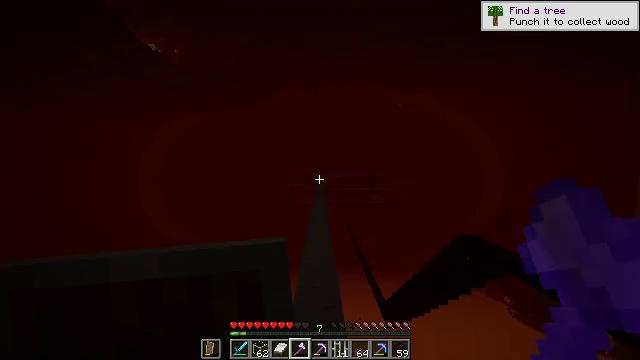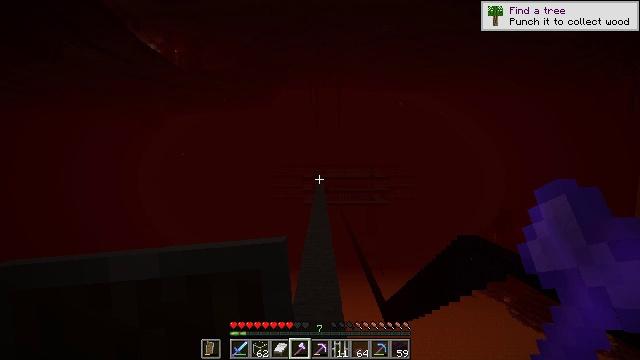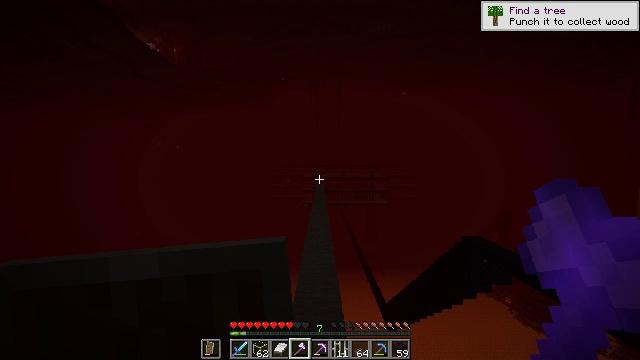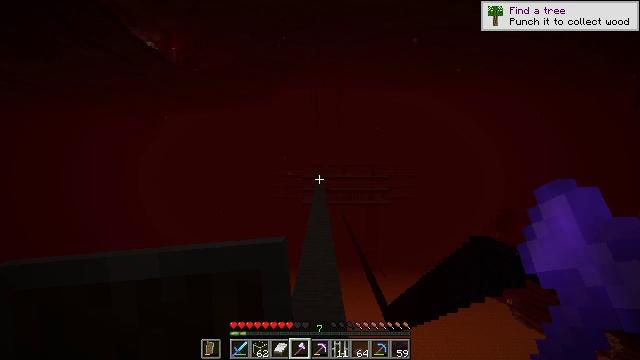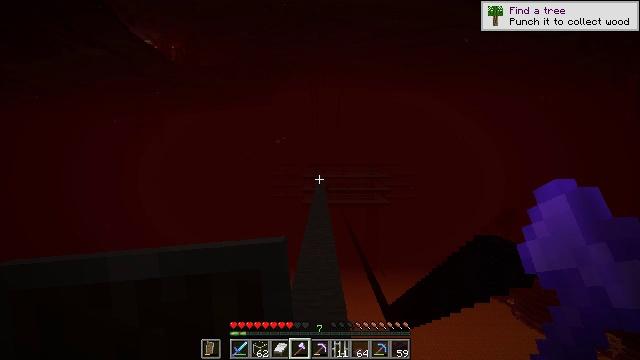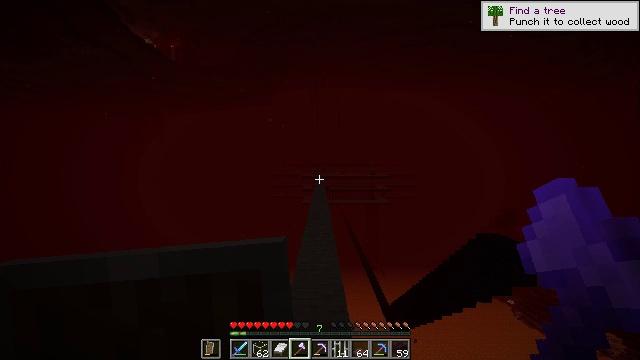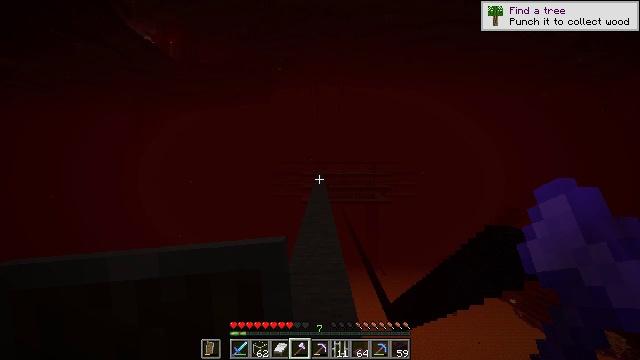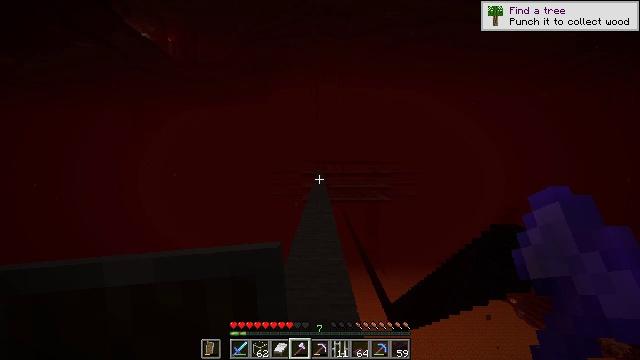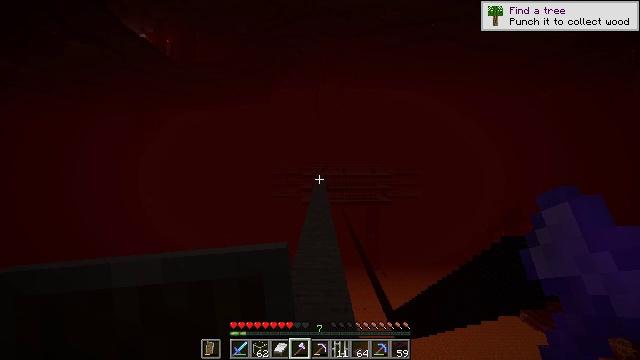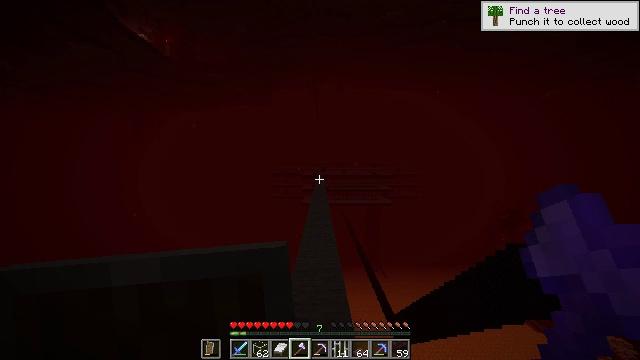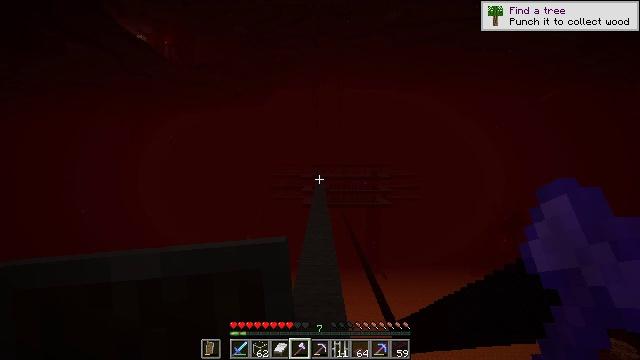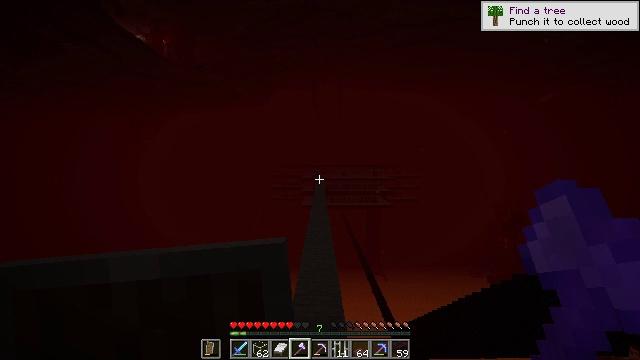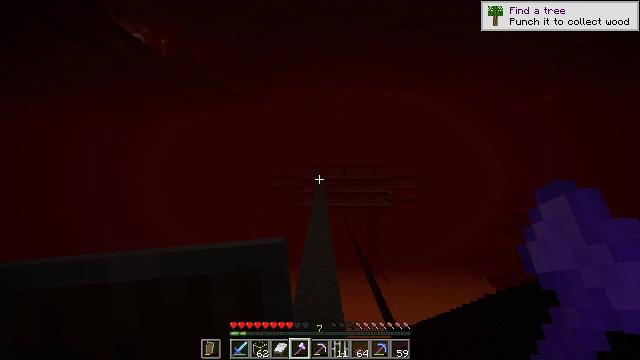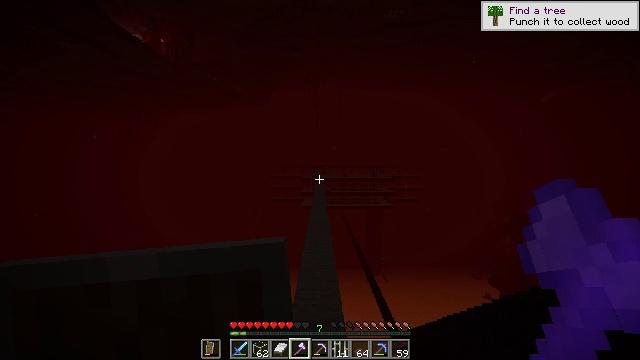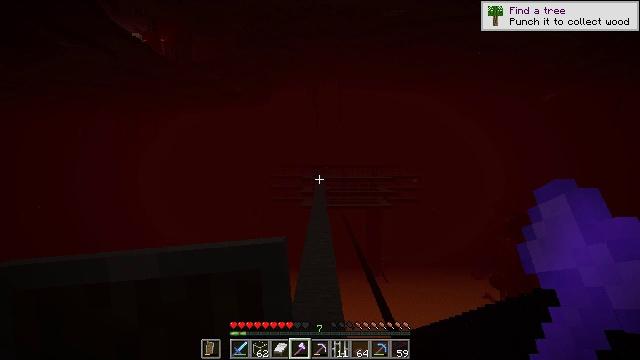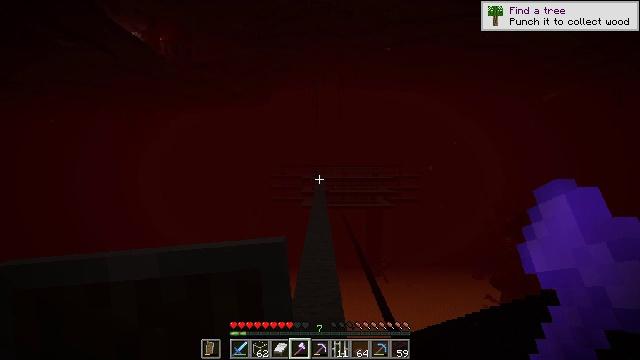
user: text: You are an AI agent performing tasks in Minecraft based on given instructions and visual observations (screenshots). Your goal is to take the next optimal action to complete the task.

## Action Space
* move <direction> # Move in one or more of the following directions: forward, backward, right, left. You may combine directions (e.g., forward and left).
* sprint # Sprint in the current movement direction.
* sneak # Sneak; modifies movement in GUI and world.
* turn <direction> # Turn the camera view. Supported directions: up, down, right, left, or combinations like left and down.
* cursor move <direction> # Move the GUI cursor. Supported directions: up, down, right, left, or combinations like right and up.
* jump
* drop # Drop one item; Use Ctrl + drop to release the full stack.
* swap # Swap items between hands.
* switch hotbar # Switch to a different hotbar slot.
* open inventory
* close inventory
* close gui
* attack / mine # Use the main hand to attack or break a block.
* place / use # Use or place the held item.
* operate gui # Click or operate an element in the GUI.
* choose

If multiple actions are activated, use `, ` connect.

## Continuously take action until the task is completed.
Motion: motion action
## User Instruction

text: Attack the wither rose to collect it.
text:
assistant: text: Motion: move forward, jump
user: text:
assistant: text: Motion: move forward, jump
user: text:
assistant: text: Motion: move forward, jump
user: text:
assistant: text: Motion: move forward, jump
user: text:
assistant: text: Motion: move forward, jump
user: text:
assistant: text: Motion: move forward, jump
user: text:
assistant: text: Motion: move forward, jump
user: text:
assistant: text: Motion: move forward, jump
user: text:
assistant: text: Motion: move forward, jump
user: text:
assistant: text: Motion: move forward, jump
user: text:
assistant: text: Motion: move forward, jump
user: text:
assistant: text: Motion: move forward, jump
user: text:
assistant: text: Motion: move forward, jump
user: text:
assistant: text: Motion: move forward, jump
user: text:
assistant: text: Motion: move forward, jump
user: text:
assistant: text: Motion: move forward, jump
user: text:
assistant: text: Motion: move forward, jump
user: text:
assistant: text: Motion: move forward, jump
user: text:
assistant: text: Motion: move forward, jump
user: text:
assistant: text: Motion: move forward, jump
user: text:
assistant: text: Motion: move forward, jump
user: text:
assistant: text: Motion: move forward, jump
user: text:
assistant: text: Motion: move forward, jump
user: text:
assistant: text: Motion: move forward, jump
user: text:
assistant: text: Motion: move forward, jump
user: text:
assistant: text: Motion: move forward, jump
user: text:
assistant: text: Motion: move forward, jump
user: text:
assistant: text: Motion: move forward, jump
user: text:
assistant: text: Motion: move forward, jump
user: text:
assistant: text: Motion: move forward, jump